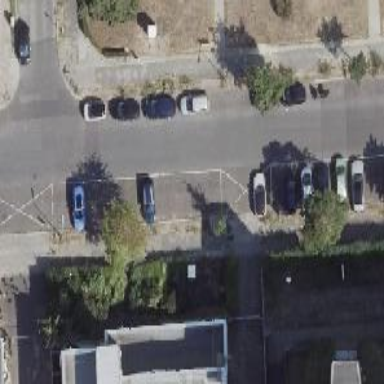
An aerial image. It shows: Residential road with asphalt surface and separate sidewalks. There is parallel on-street parking on the left lane.